Question: I want to calculate the X direction vector that is determined by the normal vector (Z direction vector) and center coordinates.
For example, given Z direction vector Z(2, 5, 8) , center coordinates point P(5, 10, 14)

Since I have no idea how to do it, any other plain could anybody give me any hint as to what should I do now?
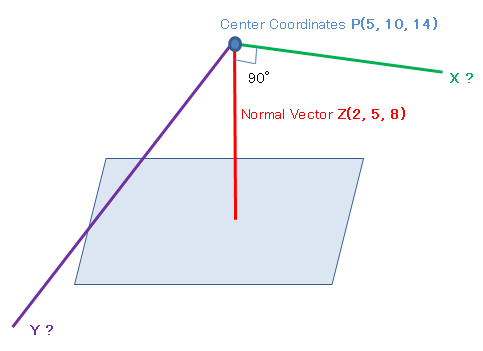
Answer: There is infinite number of possible X/Y directions.
If you want to get arbitrary vector perpendicular to given Z, you can apply the next approach:
Compare magnitudes of Z vector components. Exchange the largest and the next components, negate the largest, make the smallest component zero.
For example, if 'Abs(Z.z)>=Abs(Z.x)>=Abs(Z.y)', then vector 'X = (-Z.z, 0, Z.y)' is perpendicular (check that scalar product is zero). For your example:
'''
Z(2, 5, 8)
X(0, -8, 5)
Y = Z x X (vector product)
'''